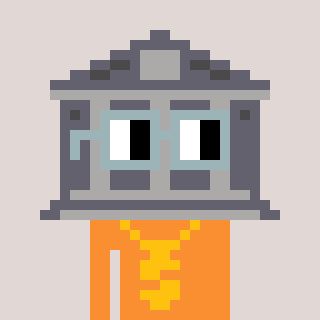
a pixel art character with square dark gray glasses, a bank-shaped head and a orange-colored body on a warm background